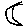
Label: moon